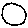
Label: circle